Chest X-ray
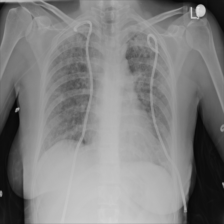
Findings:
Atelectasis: negative
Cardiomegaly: negative
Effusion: negative
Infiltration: negative
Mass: negative
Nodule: negative
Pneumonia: negative
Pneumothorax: negative
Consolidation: negative
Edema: negative
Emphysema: negative
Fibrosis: negative
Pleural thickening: negative
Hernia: negative